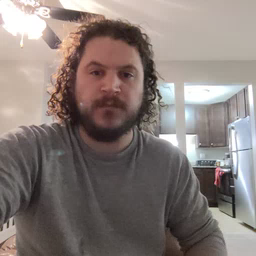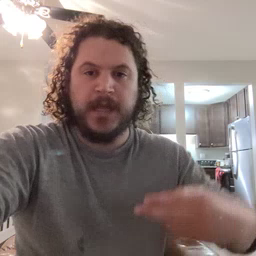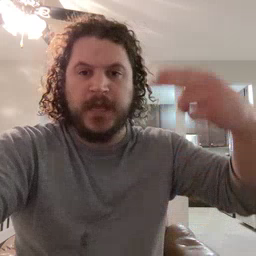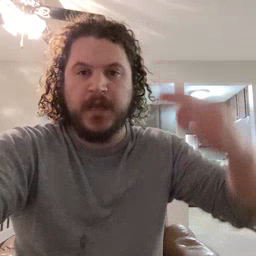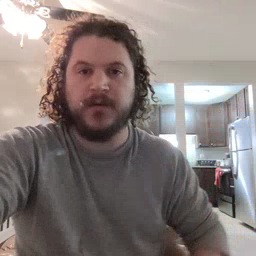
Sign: high